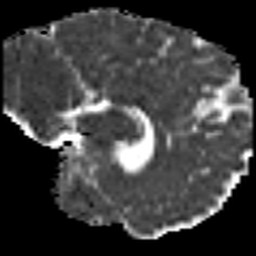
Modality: MD
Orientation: sagittal
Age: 21
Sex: female
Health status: ill
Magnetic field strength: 3 T
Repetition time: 8.4 s
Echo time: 0.0926 s